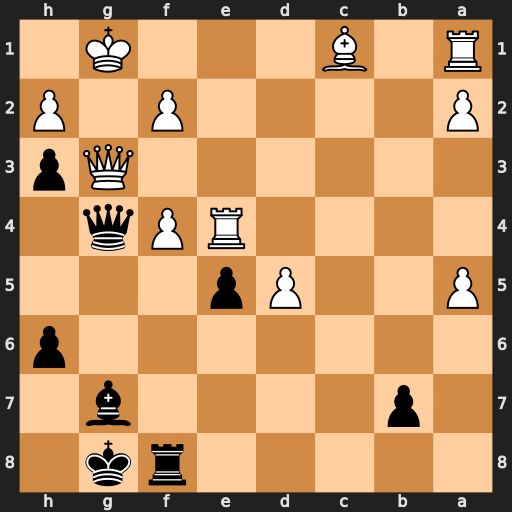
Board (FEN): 5rk1/1p4b1/7p/P2Pp3/4RPq1/6Qp/P4P1P/R1B3K1
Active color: b
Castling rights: -
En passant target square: -
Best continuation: Qd1+ Re1 Qxe1#